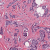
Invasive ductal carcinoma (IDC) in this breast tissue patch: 1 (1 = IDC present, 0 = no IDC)